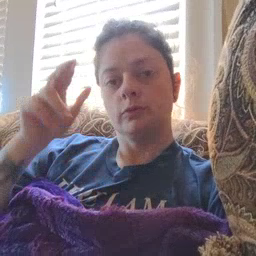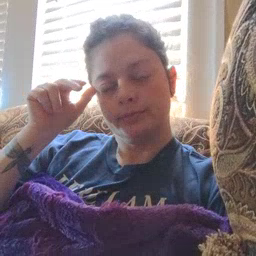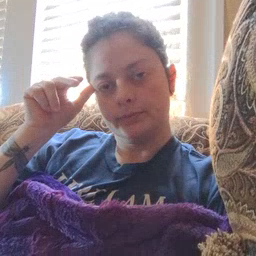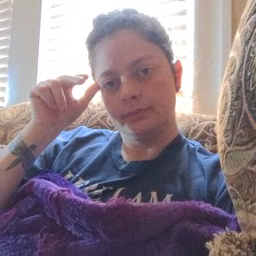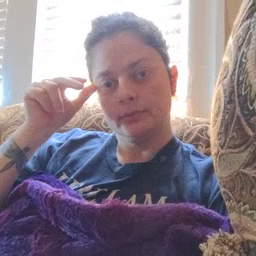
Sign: horse